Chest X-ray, AP view. Patient: 58 years old, sex F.
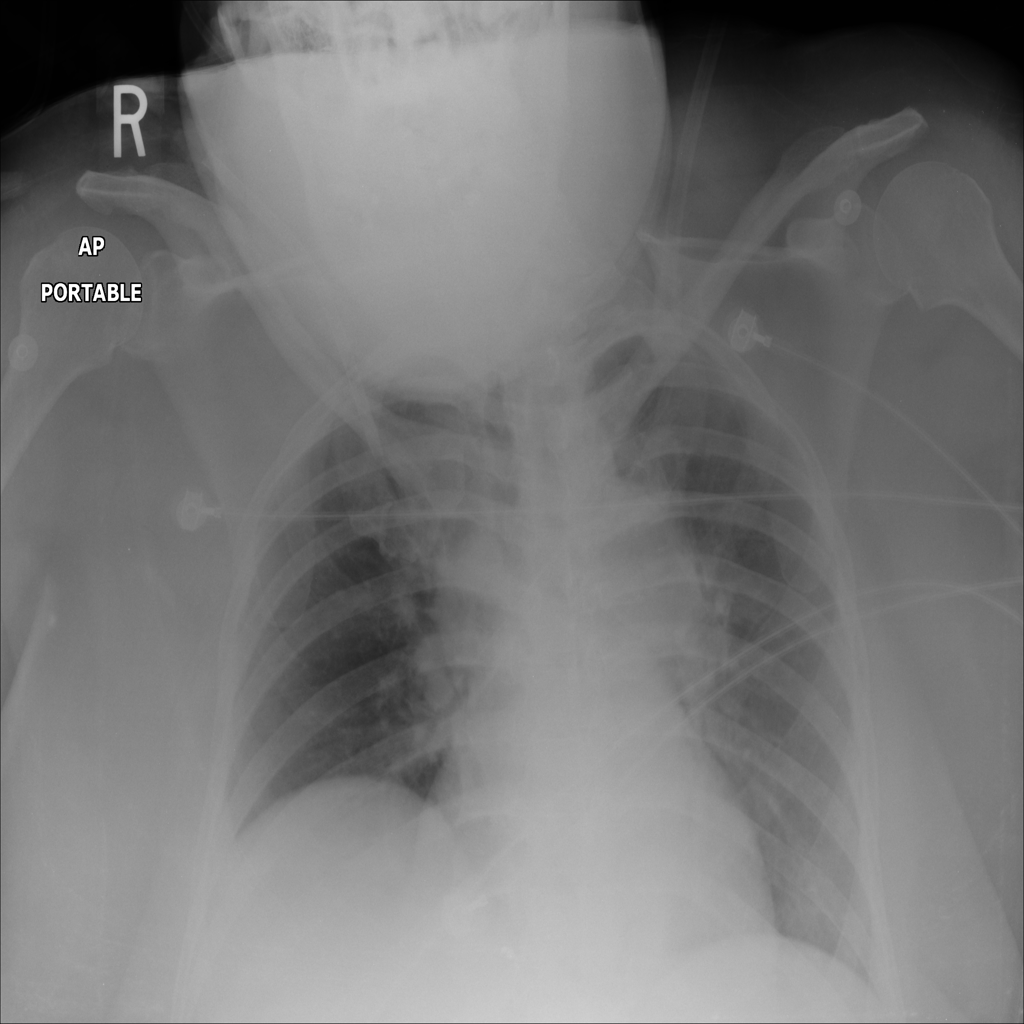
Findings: No Finding